RGB frame:
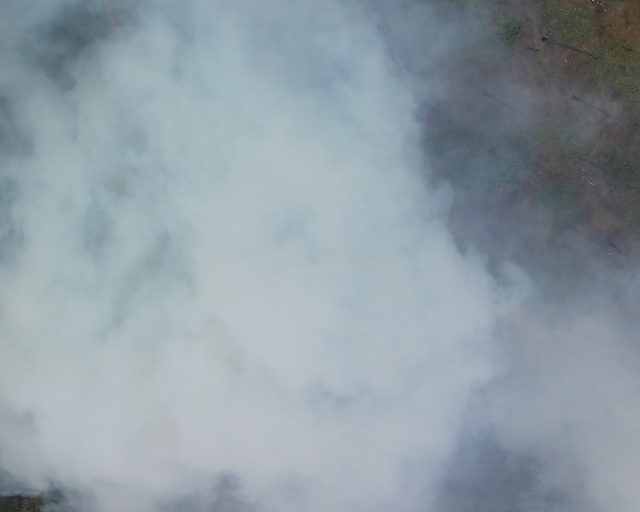
Thermal frame:
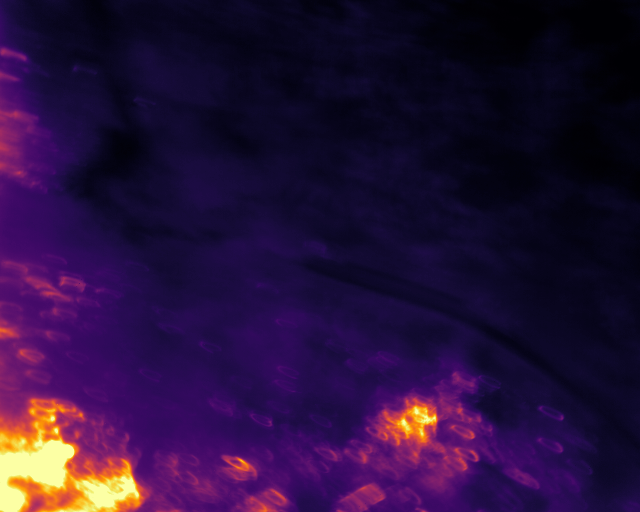
Captured: 2026-02-26 03:05:55
Pixels at or above 80 °C: 11336 (fraction of frame: 0.03459)